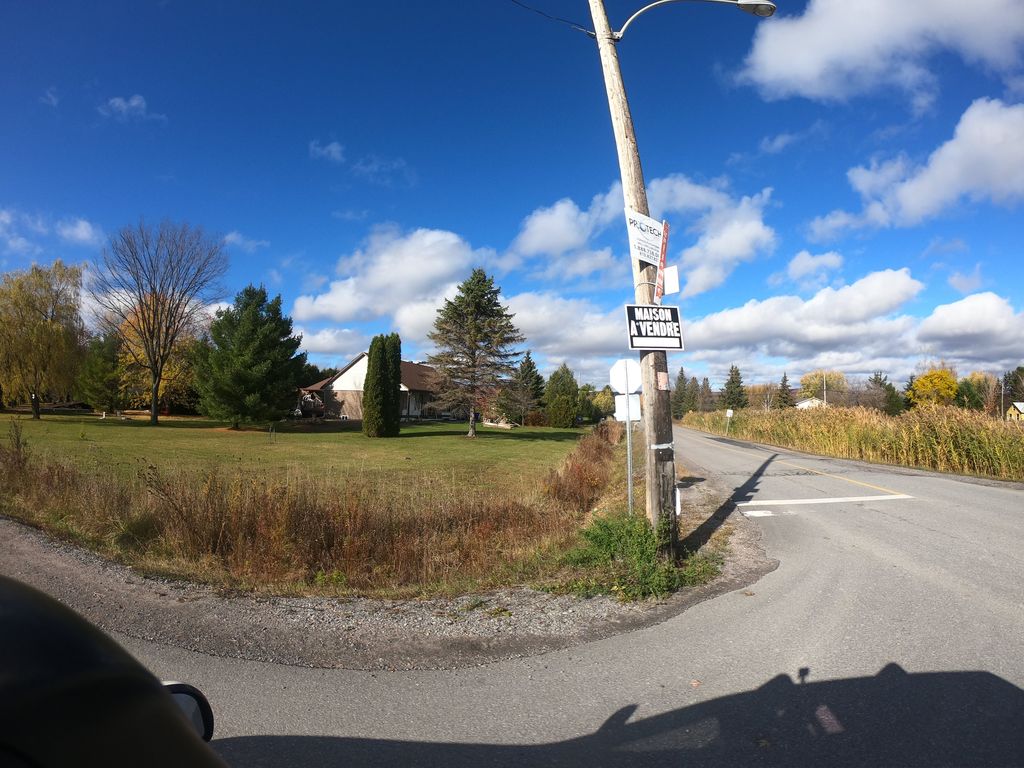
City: ottawa-gatineau